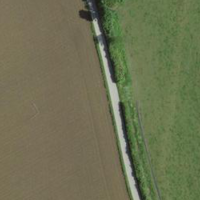
EUNIS habitat code: 52
Species observed at this site:
Picus viridis